Question: I am using the jQuery UI drop code to create a drag and drop application. At the moment I currently have it all in place and working (see here: <URL> but here's what I'm looking to achieve.

So what's happening here is when the dragged element reaches the content area, I want a new element called 'place-element-here' to slide down and indicate to the user where they are dropping this new element onto the page.
How would I go about this?
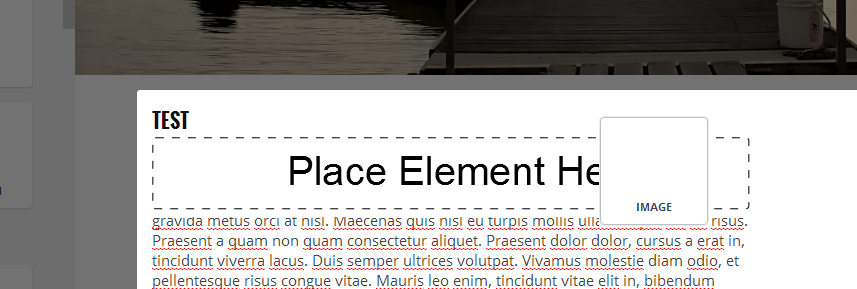
Answer: Read the jQuery droppable API documentation: <URL>
There are enough options and events to make that possible.
Example:
Add a new element before and/or after each of the content elements and make them "droppable". Make use of "hoverClass" for a visible droppable container effect. The "tolerance" option makes it more userfriendly if you so wish. "snap" might be also something you wanna take a look at.